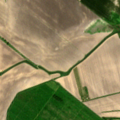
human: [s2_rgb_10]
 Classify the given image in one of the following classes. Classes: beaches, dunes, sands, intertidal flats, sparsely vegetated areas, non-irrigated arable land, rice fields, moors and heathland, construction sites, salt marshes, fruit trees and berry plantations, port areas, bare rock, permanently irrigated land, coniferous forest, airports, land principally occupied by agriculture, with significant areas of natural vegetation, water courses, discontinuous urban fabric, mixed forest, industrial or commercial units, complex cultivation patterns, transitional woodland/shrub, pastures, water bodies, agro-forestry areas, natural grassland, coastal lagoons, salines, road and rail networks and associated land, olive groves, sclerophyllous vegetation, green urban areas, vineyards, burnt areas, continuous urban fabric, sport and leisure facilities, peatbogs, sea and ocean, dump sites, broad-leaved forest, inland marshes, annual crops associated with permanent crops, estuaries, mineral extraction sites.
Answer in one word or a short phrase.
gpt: non-irrigated arable land, transitional woodland/shrub